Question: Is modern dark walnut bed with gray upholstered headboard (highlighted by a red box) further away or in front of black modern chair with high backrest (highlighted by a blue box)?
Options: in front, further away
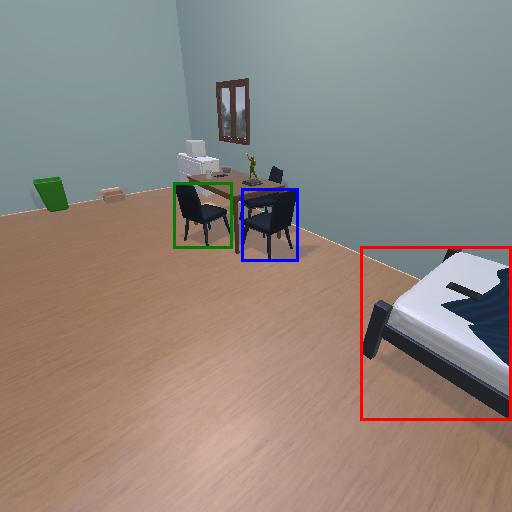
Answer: in front